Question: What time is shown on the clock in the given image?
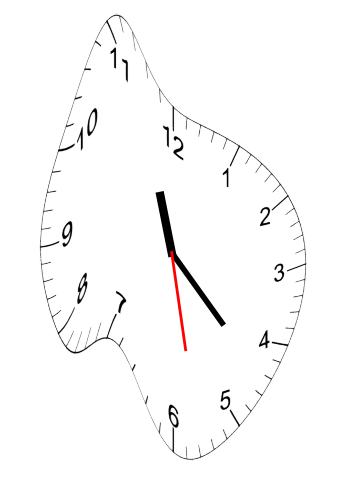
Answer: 11:22:28